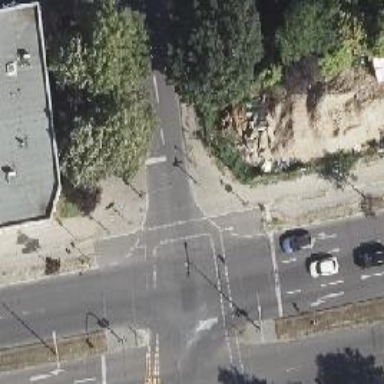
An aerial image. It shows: Unclassified road with asphalt surface and sidewalks on both sides. There is designated cycle lane on both sides of the road.